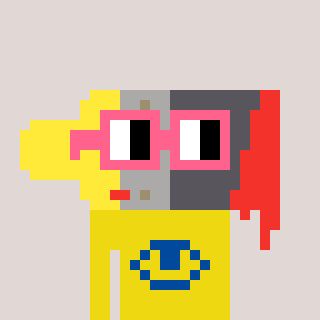
a pixel art character with square pink glasses, a paintbrush-shaped head and a yellow-colored body on a warm background